Question: I am making a frame that print a character frame around a character as I show below.
This is example of frame. Example to understand what I actual frame is and What i am want from all these function right, left, up and down:

'a' is list of string that is 'A'.
'''
Main> showMatDownAttach '@' a
aaaaa
a a
a a
aaaaaaa
a a
a a
a a
@@@@@@@@@
Main> showMatDownAttach '@' a
aaaaa
a a
a a
aaaaaaa
a a
a a
a a
@@@@@@@@@
'''
I also have for right and left. Now I want to make a function that can combine all of them in one function. How I can do this?
'''
a = [" aaaaa "," a a "," a a "," aaaaaaa "," a a "," a a "," a a "]
--badar = putStr( concat (map (++ "
")(letter 'a')))
--showMat :: Char -> IO()
--showMat ch = putStr (concat ( map(++ "
") (letter 'a')))
replicateIt :: Int -> [Char] -> [Char]
replicateIt x ls=take x (cycle ls)
--repeatIt :: Int -> [Char] -> [[Char]]
repeatIt num []=[]
repeatIt num (x:sx)= replicateIt num [x]:(repeatIt num sx)
hStretchChar :: Int -> Char -> String
hStretchChar i ch = replicate i ch
hStretchString :: Int -> String -> String
hStretchString i sts = concat ( map ( hStretchChar i) sts)
hStretchListOfString :: Int -> [String] -> [String]
hStretchListOfString i stlist = map (hStretchString i ) stlist
vStretchString :: Int -> String -> String
vStretchString i str = concat (replicate i (str ++ "
"))
vStretchListOfString :: Int -> [String] -> [String]
vStretchListOfString i strList = map (vStretchString i) strList
stretch :: Int -> Int -> [String] -> [String]
stretch i j strList = vStretchListOfString i (hStretchListOfString j strList)
showMat' :: [String] -> IO()
showMat' strList = putStr (concat (stretch 1 1 strList))
--Left Attach Character
leftattach :: Char -> [String] -> [String]
leftattach a strlist = map ( a: ) strlist
showMatCharAttachLeft :: Char -> [String] -> IO()
showMatCharAttachLeft a strList = putStr (concat (stretch 1 1 ( leftattach a strList)))
charToString :: Char -> String
charToString a = a:[]
--Right Attach Character
rightattach :: Char -> [String] -> [String]
rightattach a strlist = map (++(charToString a)) strlist
showMatCharAttachRight :: Char -> [String] -> IO()
showMatCharAttachRight a strList = putStr (concat (stretch 1 1 ( rightattach a strList)))
--Up Attach Character
upattach :: Char -> [String] -> [String]
upattach a strList = take (length (head strList)) (cycle (charToString a)) : strList
showMatUpAttach :: Char -> [String] -> IO()
showMatUpAttach a strList = putStr (concat (stretch 1 1 (upattach a strList)))
--Down Attach Character
downattach :: Char -> [String] -> [String]
downattach a strList = strList ++ listOfCharTolistOfString (take (length (head strList)) (cycle (charToString a)))
showMatDownAttach :: Char -> [String] -> IO()
showMatDownAttach a strList = putStr (concat (stretch 1 1 (downattach a strList)))
--test0 a strList = listOfCharTolistOfString (take (length (head strList)) (cycle (charToString a)))
listOfCharTolistOfString :: [Char] -> [String]
listOfCharTolistOfString a = a:[]
'''
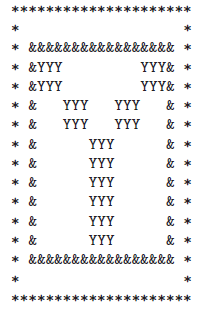
Answer: 'IO ()' is a very opaque type; there isn't much you can do with it, and there isn't any meaningful way to convert it to '[String]'. Once you're in 'IO', you can't get out of it.
Generally in Haskell you write most of your code without using 'IO'. Here's a solution to the problem to demonstrate what I mean. Notice that all of the "frame" code is defined with pure functions, and 'IO' doesn't get introduced until 'main' at the very end.
'''
import Data.Foldable (traverse_)
import Data.List (repeat)
frame1 :: a -> [a] -> [a]
frame1 f xs = [f] ++ xs ++ [f]
frame2 :: a -> [[a]] -> [[a]]
frame2 f grid = frame1 edge $ frame1 f <$> grid
where edge = take (width grid + 2) $ repeat f
width :: [[a]] -> Int
width [] = 0
width (x:_) = length x
a :: [[Char]]
a = [ " aaaaa "
, " a a "
, " a a "
, " aaaaaaa "
, " a a "
, " a a "
, " a a "
]
main :: IO ()
main = traverse_ putStrLn $ foldr frame2 a "* &"
'''
Output:
'''
***************
* *
* &&&&&&&&&&& *
* & aaaaa & *
* & a a & *
* & a a & *
* & aaaaaaa & *
* & a a & *
* & a a & *
* & a a & *
* &&&&&&&&&&& *
* *
***************
'''